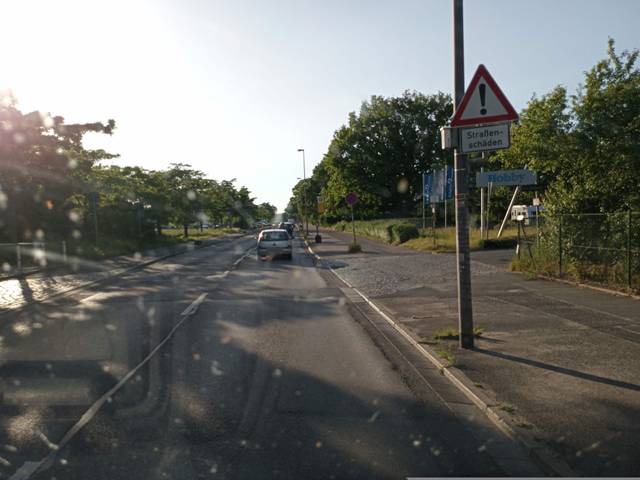
Region: Germany
Coordinates: 51.086, 13.683